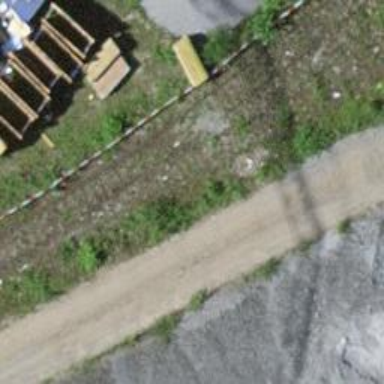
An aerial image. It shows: Railway switch.